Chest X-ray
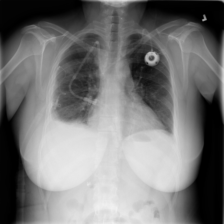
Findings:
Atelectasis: negative
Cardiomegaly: negative
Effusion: negative
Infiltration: negative
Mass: negative
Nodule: negative
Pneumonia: negative
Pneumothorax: negative
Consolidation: negative
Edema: negative
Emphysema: negative
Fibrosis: negative
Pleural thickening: positive
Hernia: negative